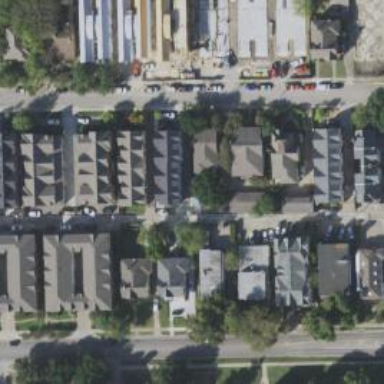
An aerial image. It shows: Alley classified as service road.